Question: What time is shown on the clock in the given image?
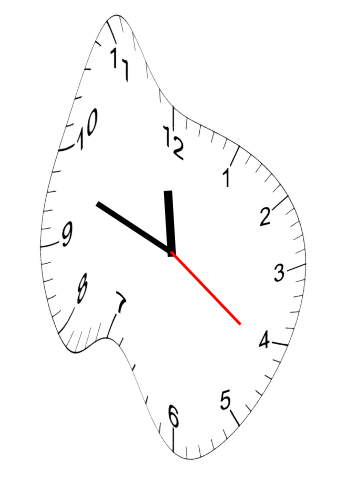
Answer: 11:48:21